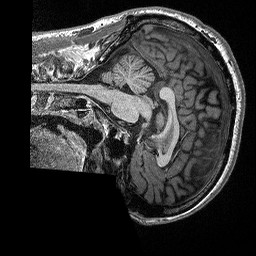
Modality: T1w
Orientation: sagittal
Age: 42
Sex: male
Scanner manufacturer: siemens
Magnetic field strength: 3 T
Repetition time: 2.3 s
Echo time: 0.00298 s